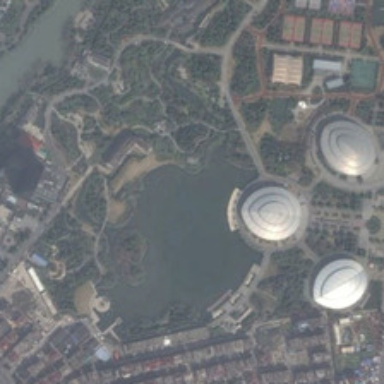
Many buildings and green trees are around a pond in a park near a river .